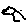
Label: cat